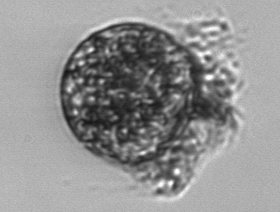
Label: Pelagostrobilidium